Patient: sex M, age 61
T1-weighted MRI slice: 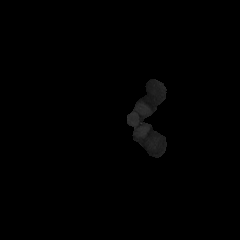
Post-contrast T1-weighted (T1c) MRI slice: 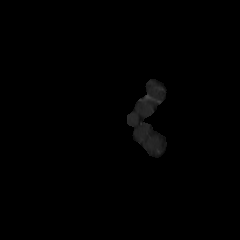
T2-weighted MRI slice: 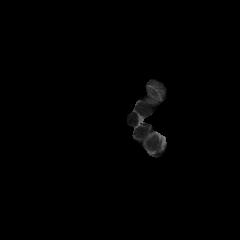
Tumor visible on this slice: no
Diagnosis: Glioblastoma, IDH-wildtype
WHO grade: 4